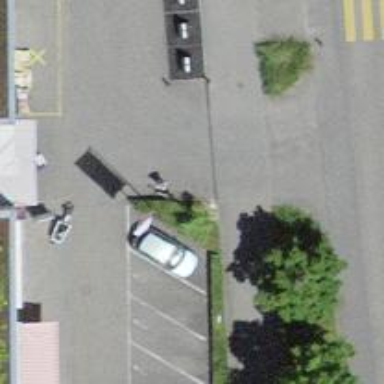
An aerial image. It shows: Car sharing facility.